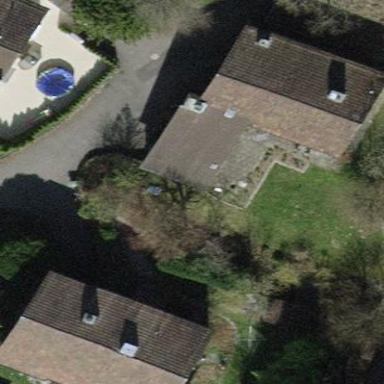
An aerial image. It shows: Building with tiled roof.